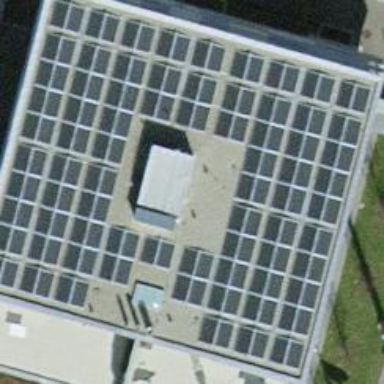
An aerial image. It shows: Office building with flat roof.